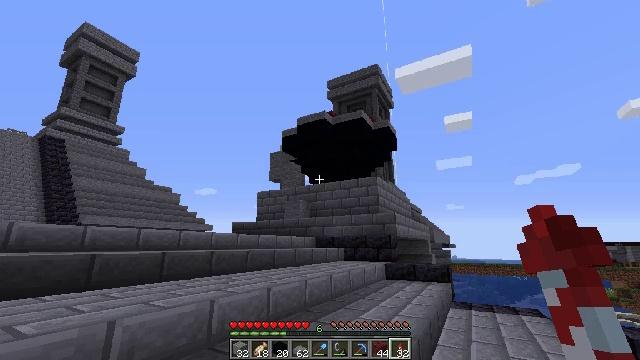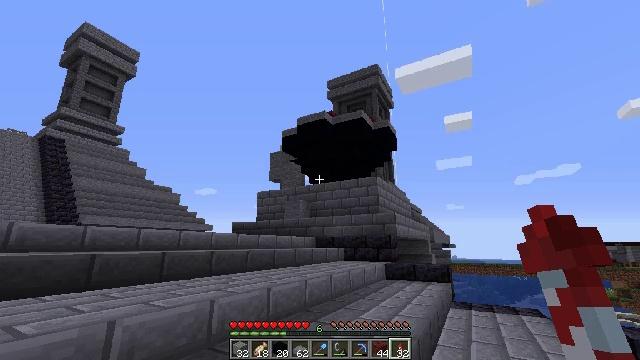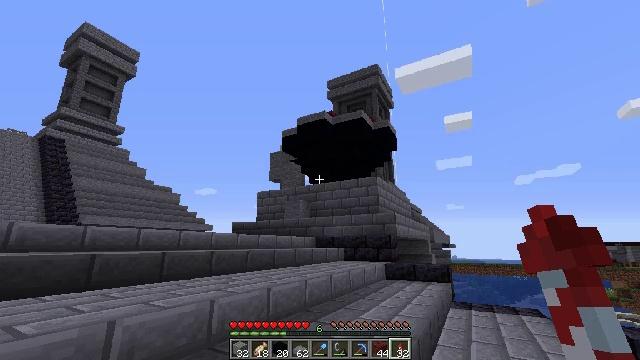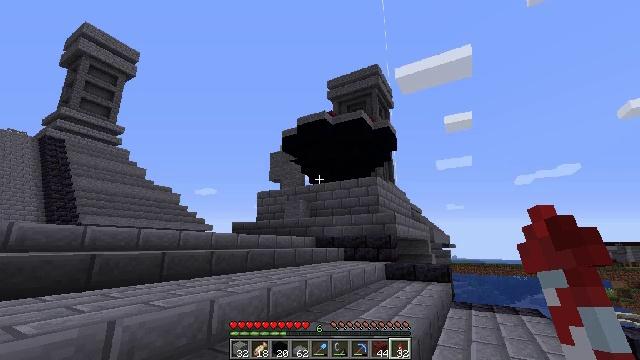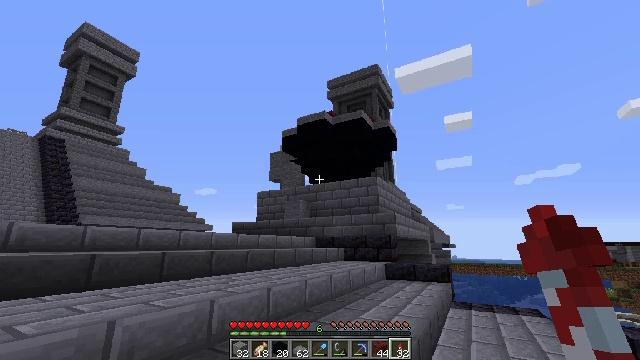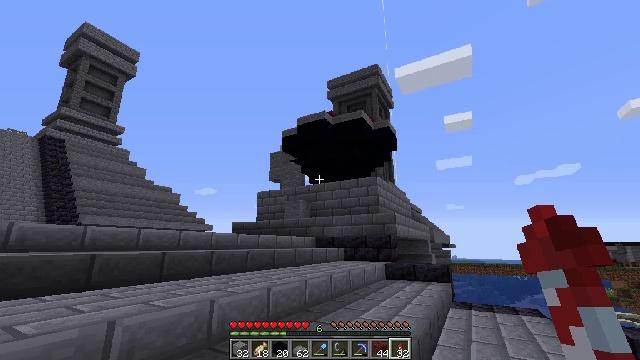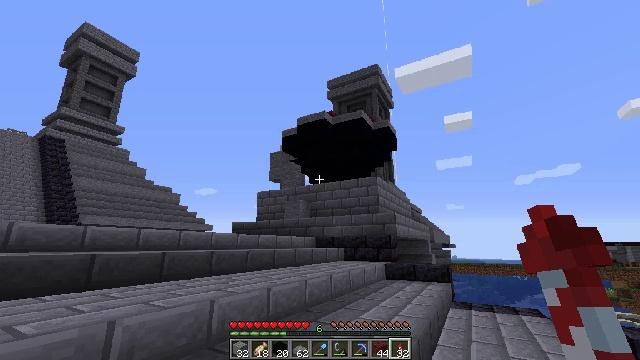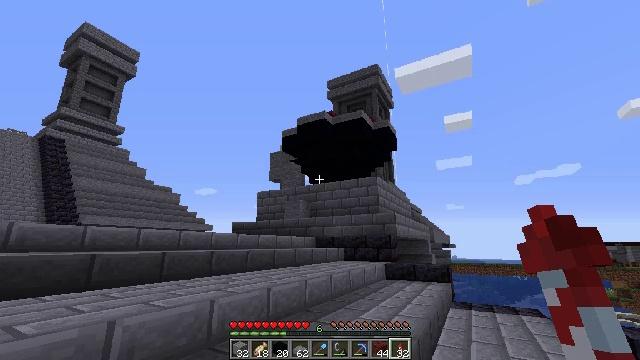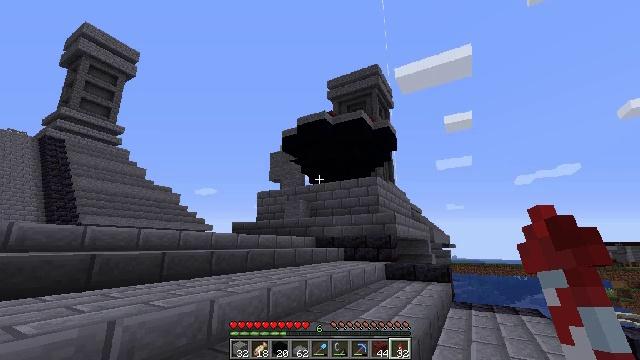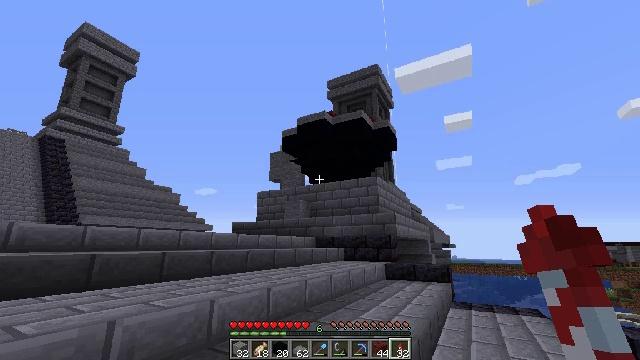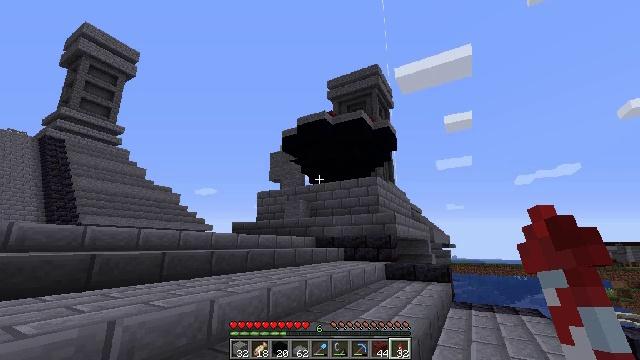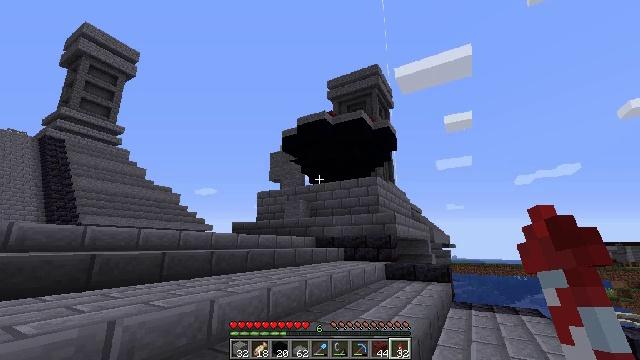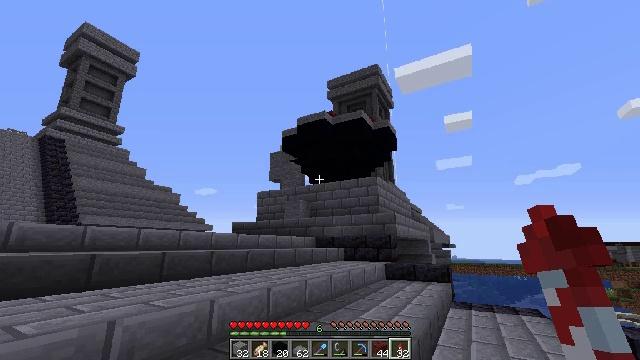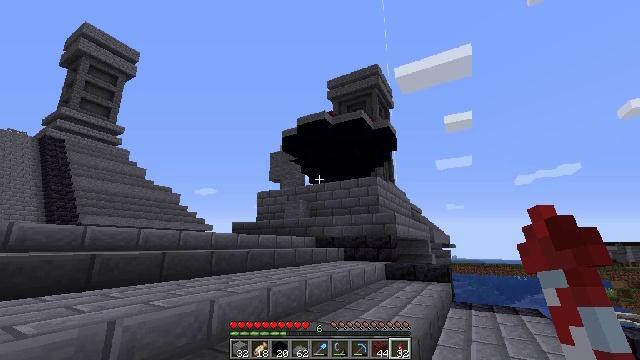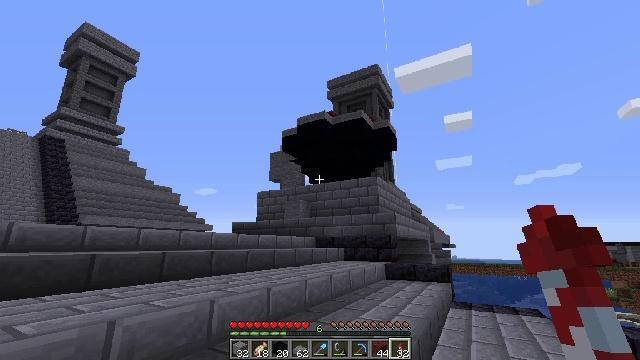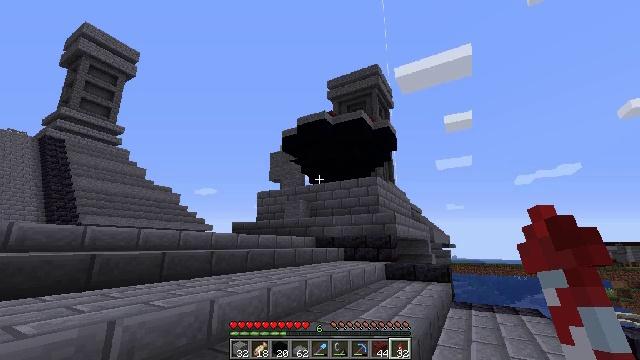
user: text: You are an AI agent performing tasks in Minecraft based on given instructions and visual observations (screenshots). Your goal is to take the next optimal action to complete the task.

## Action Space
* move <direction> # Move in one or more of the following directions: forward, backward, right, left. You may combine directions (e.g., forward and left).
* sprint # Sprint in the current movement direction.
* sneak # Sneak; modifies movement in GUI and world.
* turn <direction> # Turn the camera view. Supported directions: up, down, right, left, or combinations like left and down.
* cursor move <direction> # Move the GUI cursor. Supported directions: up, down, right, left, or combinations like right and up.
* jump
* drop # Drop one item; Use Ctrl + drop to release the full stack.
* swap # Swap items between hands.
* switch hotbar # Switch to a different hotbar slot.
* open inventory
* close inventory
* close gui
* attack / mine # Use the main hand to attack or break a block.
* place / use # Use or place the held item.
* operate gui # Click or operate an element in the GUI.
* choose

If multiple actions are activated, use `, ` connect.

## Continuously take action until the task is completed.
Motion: motion action
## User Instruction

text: Craft white concrete powder with the right recipe in the crafting table.
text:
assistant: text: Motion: no_op
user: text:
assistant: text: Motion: no_op
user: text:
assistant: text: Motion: no_op
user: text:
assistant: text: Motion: no_op
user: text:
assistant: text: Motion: no_op
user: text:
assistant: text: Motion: no_op
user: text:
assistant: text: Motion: no_op
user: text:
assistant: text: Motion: no_op
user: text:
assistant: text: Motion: no_op
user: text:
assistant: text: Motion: no_op
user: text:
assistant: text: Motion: no_op
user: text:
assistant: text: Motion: no_op
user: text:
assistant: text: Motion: no_op
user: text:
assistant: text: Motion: no_op
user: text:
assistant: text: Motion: no_op
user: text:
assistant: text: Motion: no_op
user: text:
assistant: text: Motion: no_op
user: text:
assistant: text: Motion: no_op
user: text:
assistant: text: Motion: no_op
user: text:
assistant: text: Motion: no_op
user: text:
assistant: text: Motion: no_op
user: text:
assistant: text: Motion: no_op
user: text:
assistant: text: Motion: no_op
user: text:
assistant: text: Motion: no_op
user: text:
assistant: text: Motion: no_op
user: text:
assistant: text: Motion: no_op
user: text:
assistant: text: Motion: no_op
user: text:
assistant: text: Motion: no_op
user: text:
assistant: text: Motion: no_op
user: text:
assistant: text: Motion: no_op